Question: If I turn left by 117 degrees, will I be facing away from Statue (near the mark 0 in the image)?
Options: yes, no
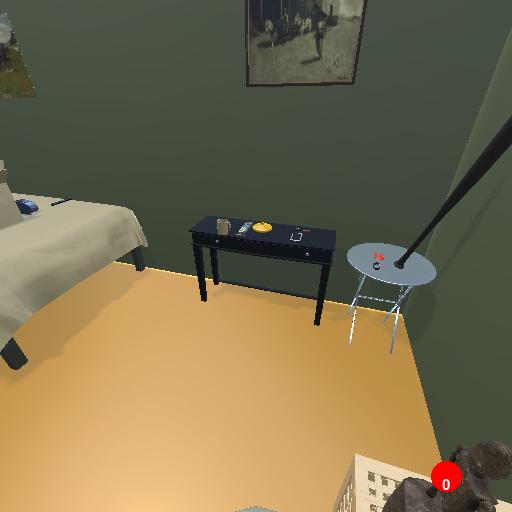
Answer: yes